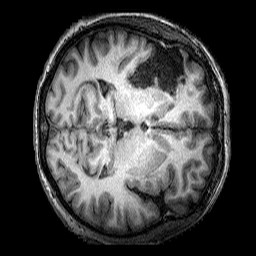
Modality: T1w
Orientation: axial
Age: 56
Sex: male
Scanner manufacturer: siemens
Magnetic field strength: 3 T
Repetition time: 2.25 s
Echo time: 0.00452 s